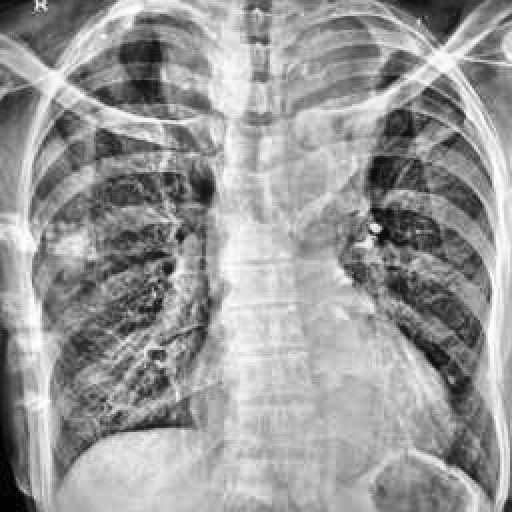
Finding: TUBERCULOSIS